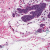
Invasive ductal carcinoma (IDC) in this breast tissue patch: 0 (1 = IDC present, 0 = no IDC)